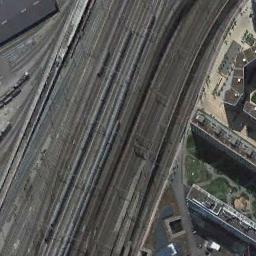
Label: railway